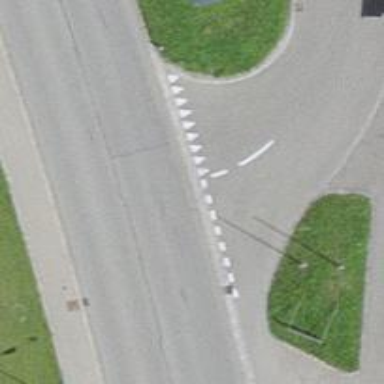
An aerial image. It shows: Road with "give way" sign.